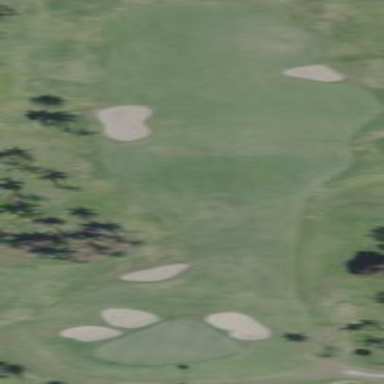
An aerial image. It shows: Grassy area designated as golf fairway.